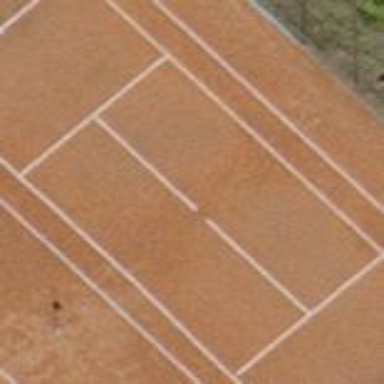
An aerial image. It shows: Clay tennis court on pitch.